Question: I have a table of data in SQL Server 2008 with App Names and Department where that data is installed.
I'd like to go from returning a record for each Department where the App is installed to all the departments concatenated or combined in a single cell for each Application.
Is this possible? Thanks!!

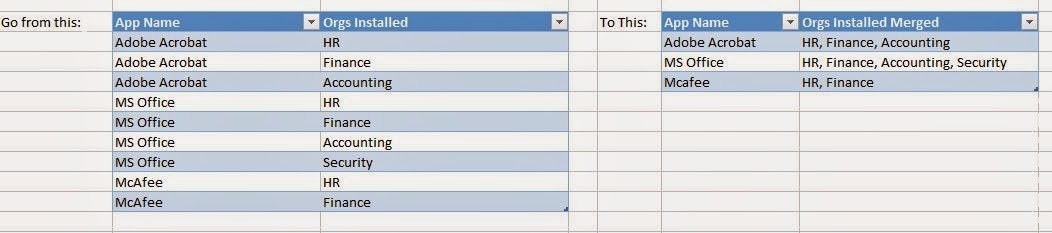
Answer: '''
DECLARE @TABLE TABLE([App Name] VARCHAR(20),[Department Install] VARCHAR(20))
INSERT INTO @TABLE VALUES
('Office','Finance'),('Office','Accounting'),('Acrobat','Finance'),
('Acrobat','Accounting'),('Acrobat','HR')
'''
'''
SELECT t.[App Name]
,STUFF((SELECT ', ' + [Department Install] [text()]
FROM @TABLE
WHERE [App Name] = t.[App Name]
FOR XML PATH(''), TYPE
).value('.','NVARCHAR(MAX)'),1 ,2,' ') AS [Department Install]
FROM @TABLE t
GROUP BY t.[App Name]
'''
'''
+----------+--------------------------+
| App Name | Department Install |
+----------+--------------------------+
| Acrobat | Finance, Accounting, HR |
| Office | Finance, Accounting |
+----------+--------------------------+
'''